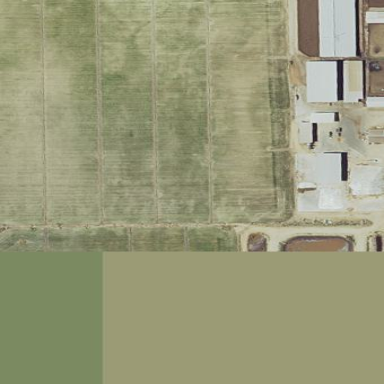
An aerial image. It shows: Farmyard area.